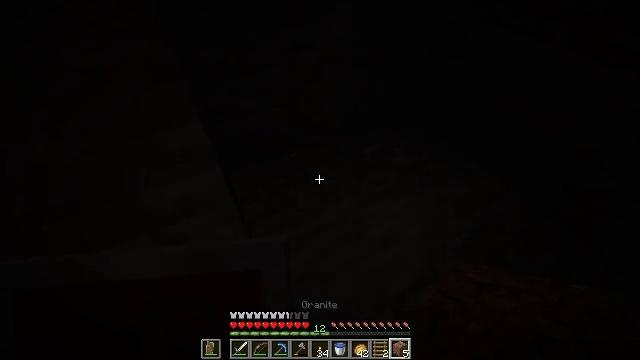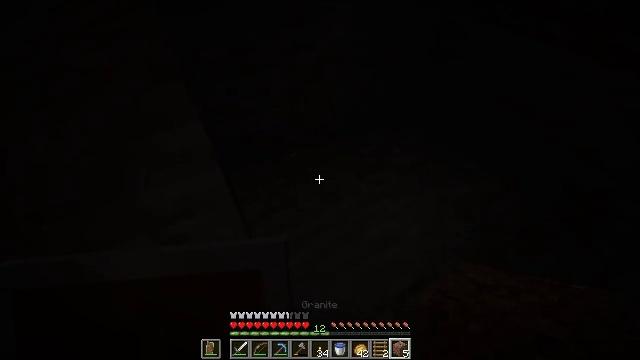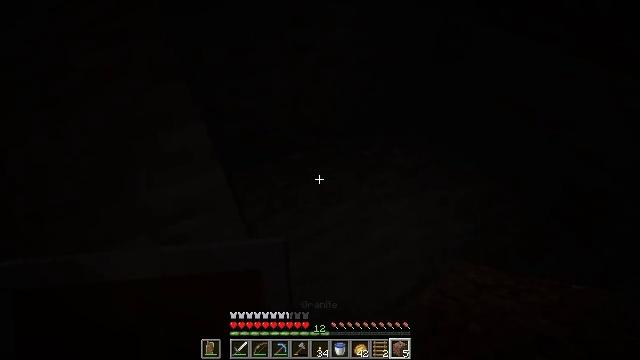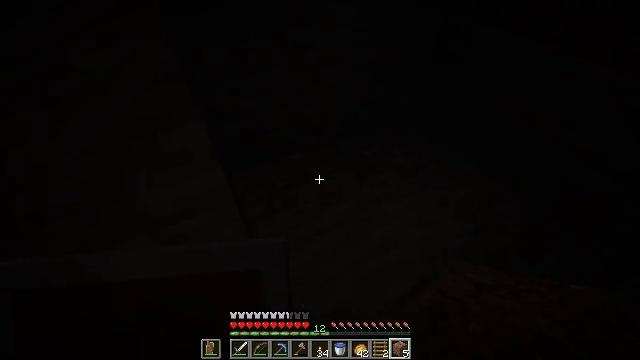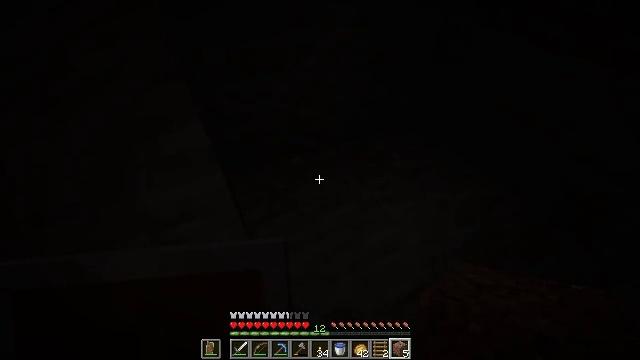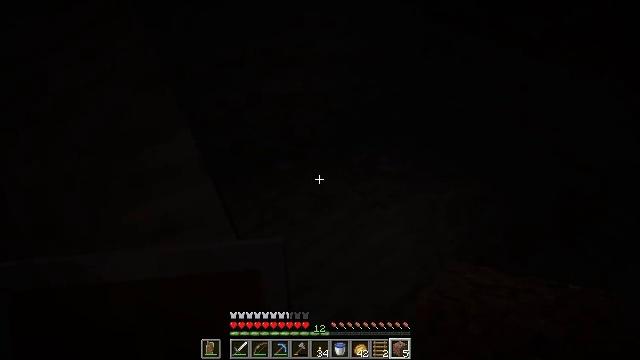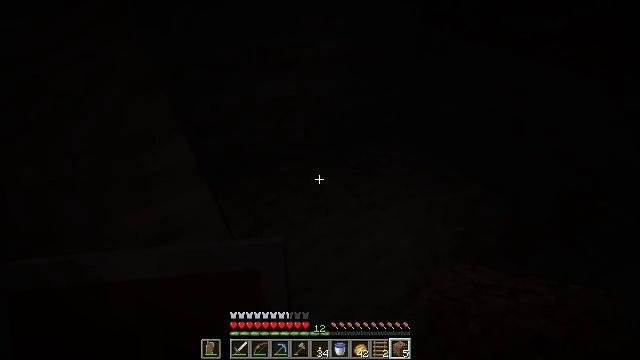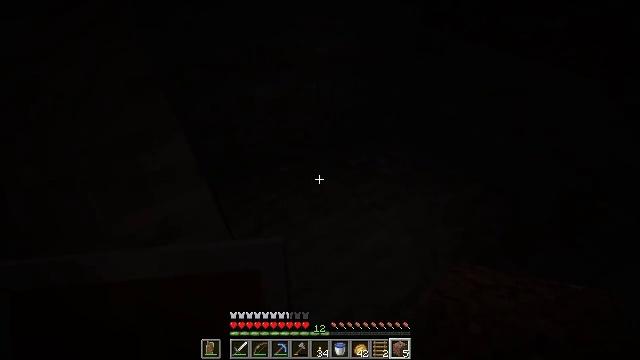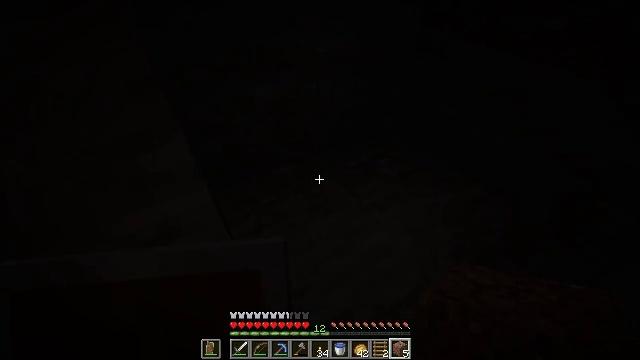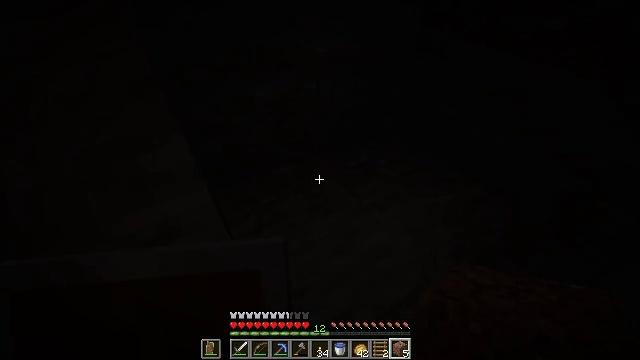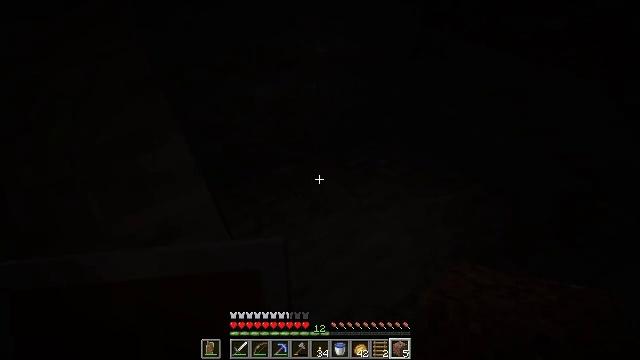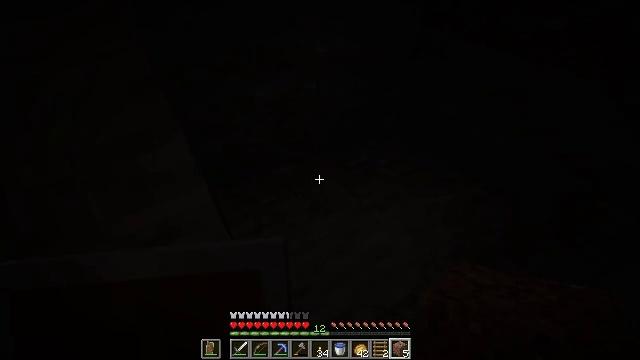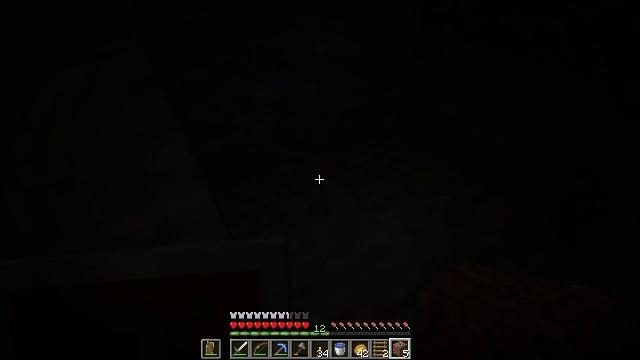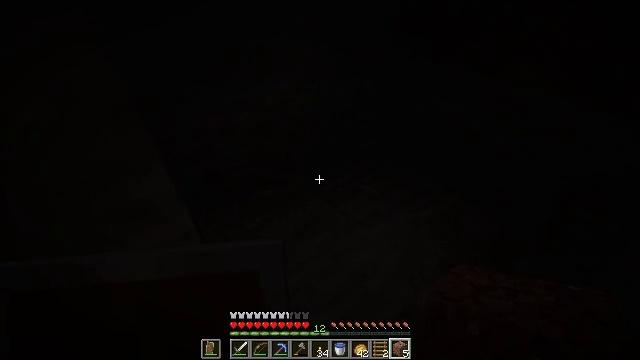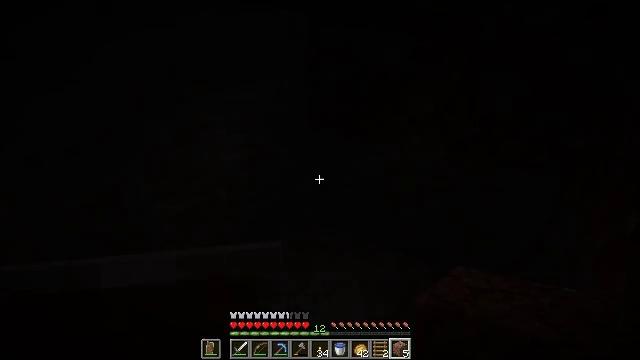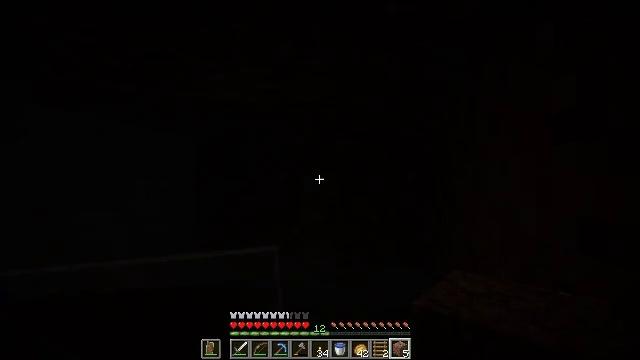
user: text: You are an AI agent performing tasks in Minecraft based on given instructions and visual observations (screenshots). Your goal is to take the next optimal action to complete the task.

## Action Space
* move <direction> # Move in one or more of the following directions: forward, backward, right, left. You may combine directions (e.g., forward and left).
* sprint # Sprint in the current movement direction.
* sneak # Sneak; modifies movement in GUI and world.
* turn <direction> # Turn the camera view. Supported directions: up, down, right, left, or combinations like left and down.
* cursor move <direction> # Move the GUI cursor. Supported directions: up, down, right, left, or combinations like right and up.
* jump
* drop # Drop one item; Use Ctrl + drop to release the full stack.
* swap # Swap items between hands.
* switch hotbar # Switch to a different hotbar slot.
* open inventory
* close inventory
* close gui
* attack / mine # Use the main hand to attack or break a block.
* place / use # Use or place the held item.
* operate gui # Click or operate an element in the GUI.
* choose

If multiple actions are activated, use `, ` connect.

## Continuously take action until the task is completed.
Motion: motion action
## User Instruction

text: Collect the ladder block.
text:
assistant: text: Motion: no_op
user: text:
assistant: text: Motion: no_op
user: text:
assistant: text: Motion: no_op
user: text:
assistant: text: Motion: no_op
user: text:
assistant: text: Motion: turn right and up
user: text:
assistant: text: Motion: turn right
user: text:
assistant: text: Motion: no_op
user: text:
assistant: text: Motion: no_op
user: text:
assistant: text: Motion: no_op
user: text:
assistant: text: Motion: no_op
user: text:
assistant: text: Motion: no_op
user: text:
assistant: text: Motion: no_op
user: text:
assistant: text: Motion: turn right and up
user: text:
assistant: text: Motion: turn right and up
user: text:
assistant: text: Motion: turn right and up
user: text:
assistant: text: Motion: turn right and up
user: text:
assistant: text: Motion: turn right and up
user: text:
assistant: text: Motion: no_op
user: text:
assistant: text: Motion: no_op
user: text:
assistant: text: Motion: no_op
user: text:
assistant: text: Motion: turn right and up
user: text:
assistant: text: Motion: turn right and up
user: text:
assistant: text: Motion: turn right and down
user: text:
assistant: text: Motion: turn right and down, switch to hotbar 4
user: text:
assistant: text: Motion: no_op
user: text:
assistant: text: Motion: turn right and down
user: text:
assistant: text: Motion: turn right and down
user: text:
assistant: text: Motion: turn right and down
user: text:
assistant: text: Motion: turn right and down
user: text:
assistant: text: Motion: turn right and down